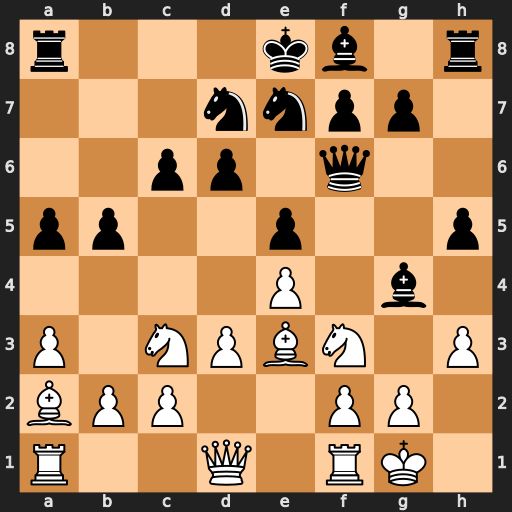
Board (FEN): r3kb1r/3nnpp1/2pp1q2/pp2p2p/4P1b1/P1NPBN1P/BPP2PP1/R2Q1RK1
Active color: w
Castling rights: kq
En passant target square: -
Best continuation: hxg4 hxg4 Ng5